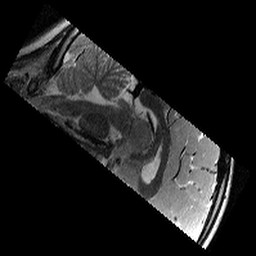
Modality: T2w
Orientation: sagittal
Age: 9
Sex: male
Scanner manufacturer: siemens
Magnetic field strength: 3 T
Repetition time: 9.23 s
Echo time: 0.067 s